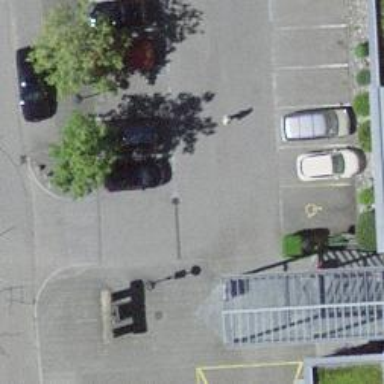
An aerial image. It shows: Road serving as parking aisle.